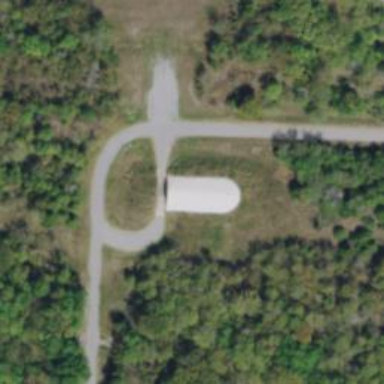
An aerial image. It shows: Military bunker for protection and defense.